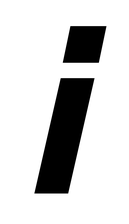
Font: InstrumentSans-Italic_Bold_Italic